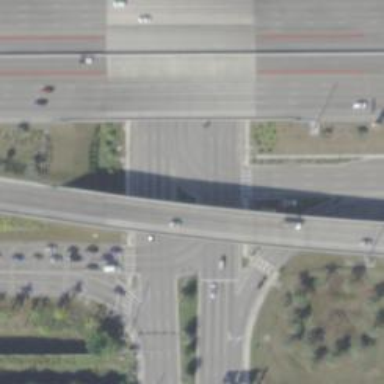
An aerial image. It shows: Asphalt road at the secondary link level.